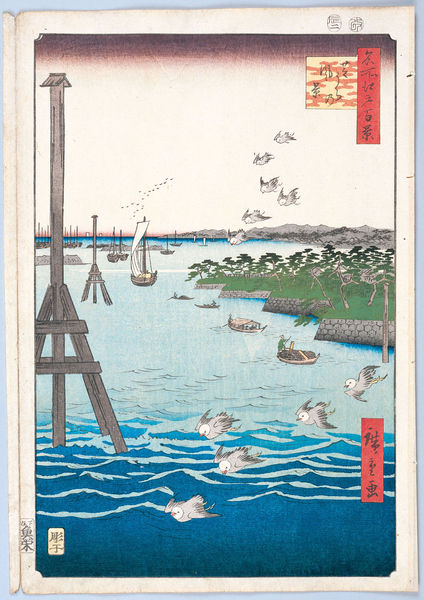
Titel: 100 berühmte Ansichten von Edo
Künstler: Utagawa Hiroshige
Schlagwörter: blau, himmel, meer, wasser, bäume, grün, ufer, holz, rasen, wiese, vögel, boot, boote, holzschnitt, japan, küste, segel, wellen, enten, hafen, möwen, gestell, hokusai, easser, buacht